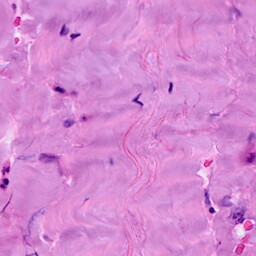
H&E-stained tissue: Breast